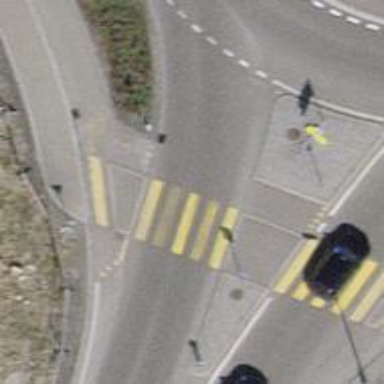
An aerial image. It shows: Crossing on asphalt cycleway.